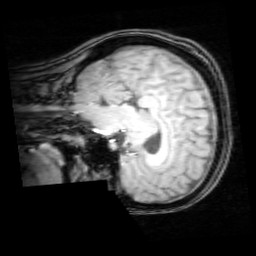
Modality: T1w
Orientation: sagittal
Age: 30
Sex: female
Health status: healthy
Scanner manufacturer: philips
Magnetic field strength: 3 T
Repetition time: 0.012 s
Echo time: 0.0037 s